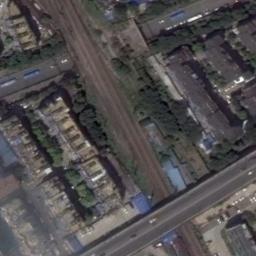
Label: railway